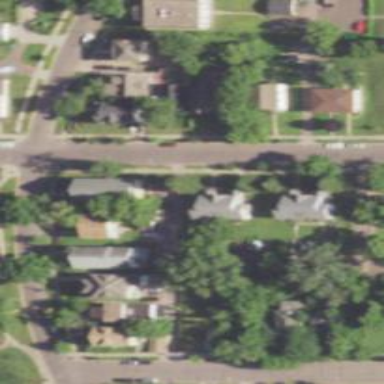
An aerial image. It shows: Alley classified as service road.